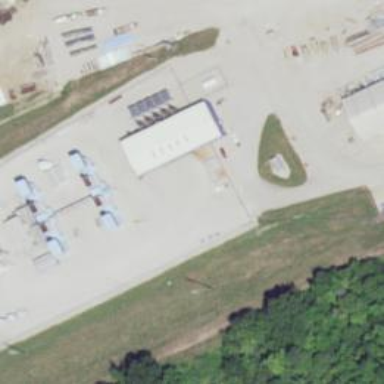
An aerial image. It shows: Generator is pictured.